Field crop: maize
Growth stage: 2
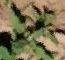
Species: atriplex